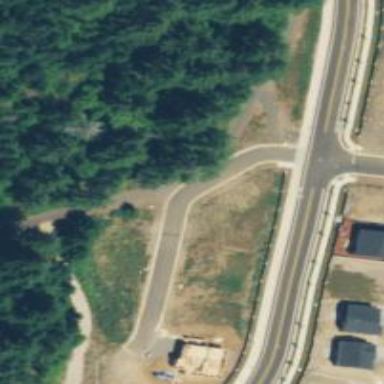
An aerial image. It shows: Service road with asphalt surface. There is sidewalk on the left side.